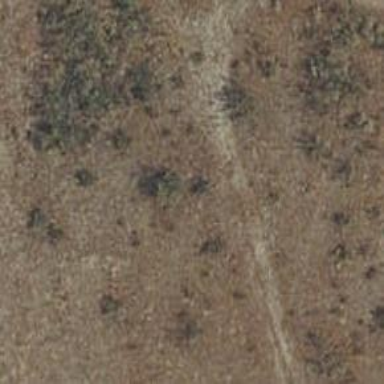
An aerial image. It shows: Unpaved track road.